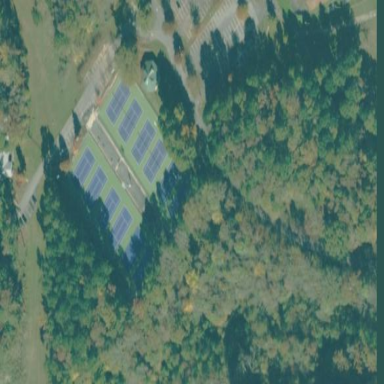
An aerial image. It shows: Tennis court on the leisure land pitch.